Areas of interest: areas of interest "Guangdong Forster Fluid Technology Co., Ltd."
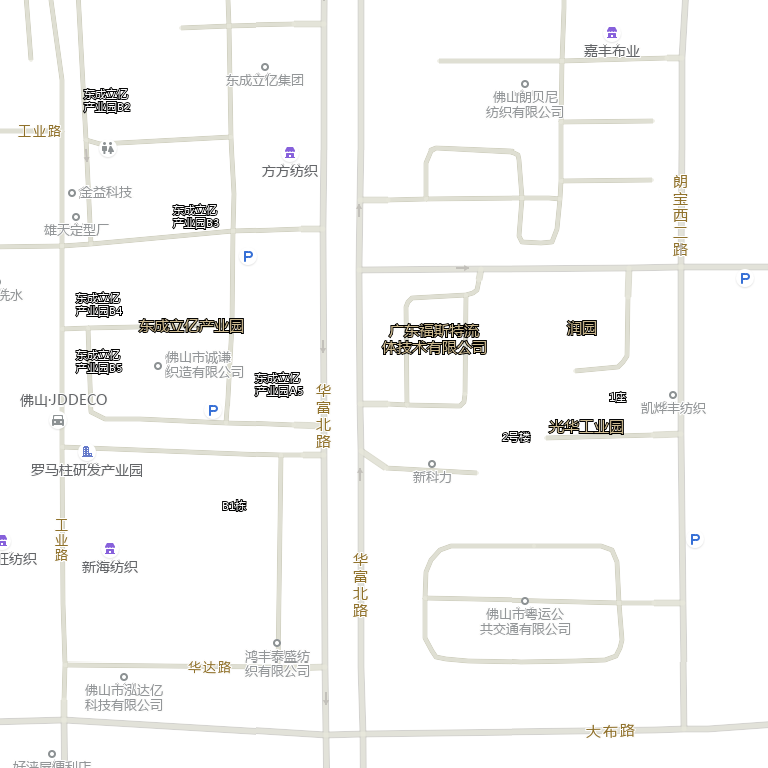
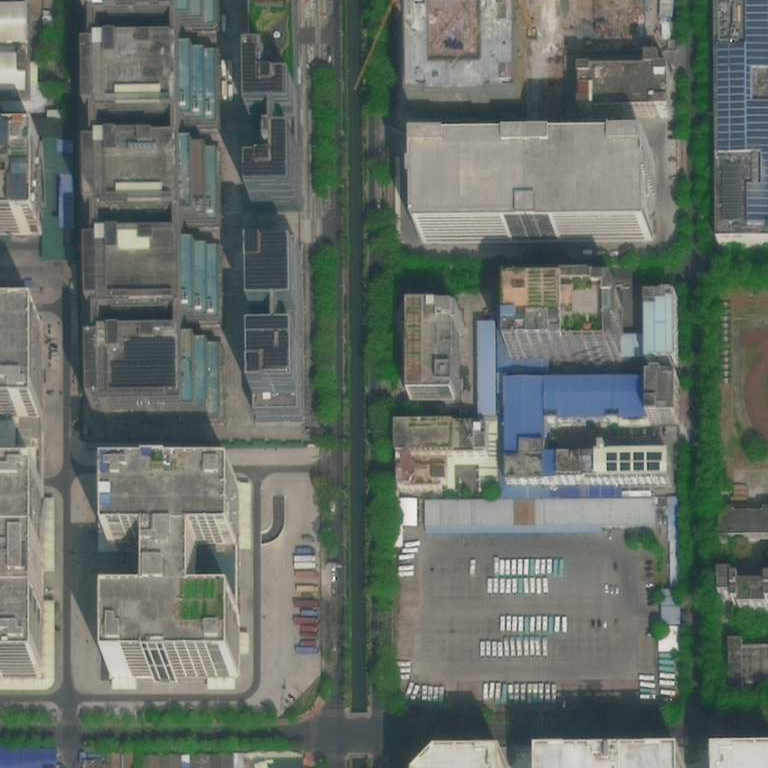